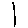
Label: line